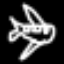
Label: airplane